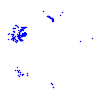
Particle: kaon